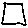
Label: square